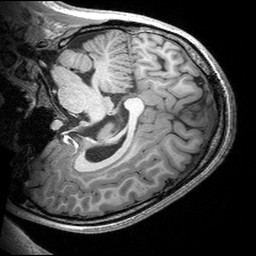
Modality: T1w
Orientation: sagittal
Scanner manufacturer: siemens
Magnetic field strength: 3 T
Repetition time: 2.53 s
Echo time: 0.00299 s